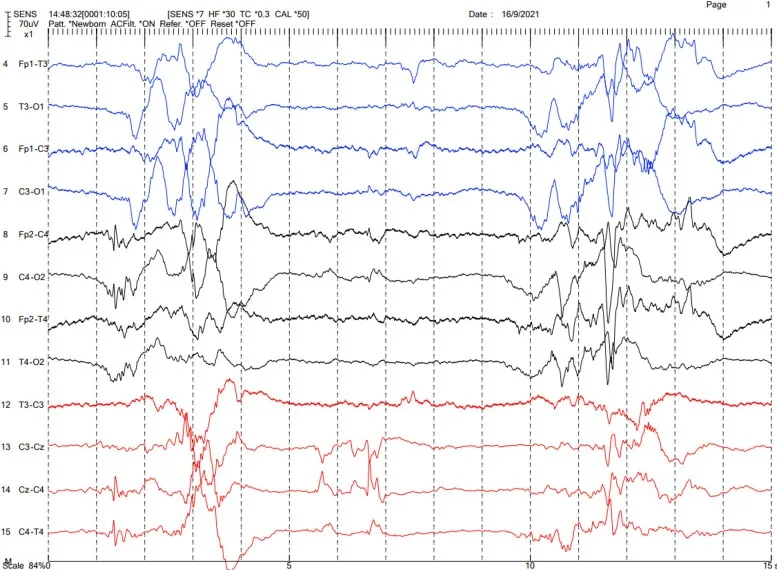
EEG of the patient showing the burst-suppression pattern.
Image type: electrography (eeg)